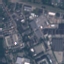
Land use / land cover class: Industrial